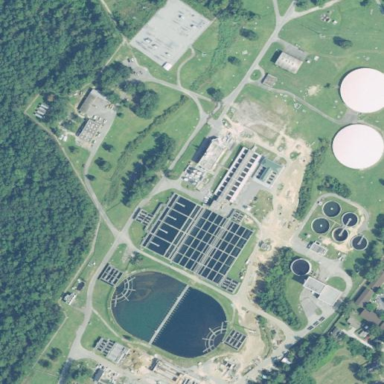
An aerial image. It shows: View of wastewater plant.